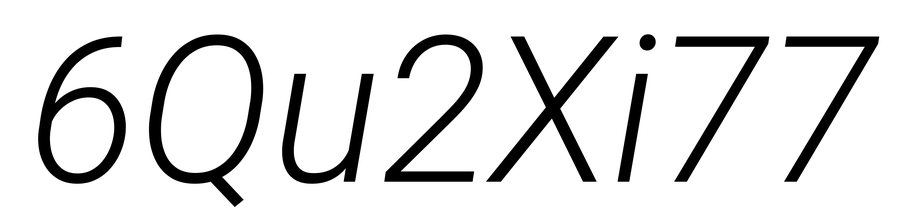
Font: Roboto-Italic_Light_Italic